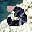
Label: 3